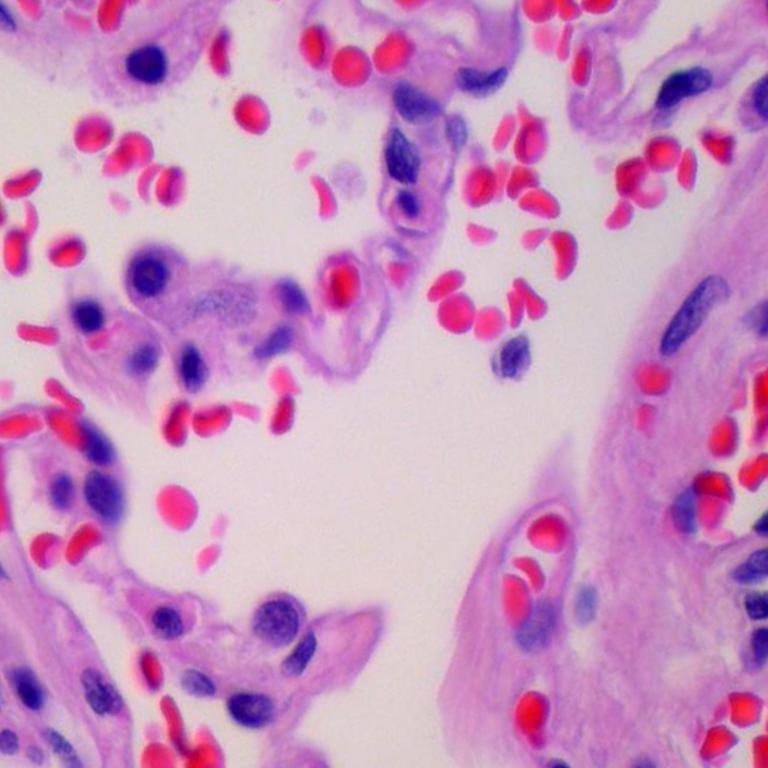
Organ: lung
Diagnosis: benign